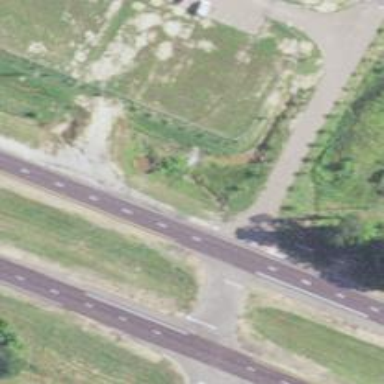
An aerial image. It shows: Trunk highway.